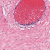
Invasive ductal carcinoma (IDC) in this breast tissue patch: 0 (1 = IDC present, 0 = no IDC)